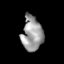
Tissue: skin
Cell type: Epithelial cells
Senescence score: 0.2311
Nuclear area (px): 701
Mean DAPI intensity: 155.275